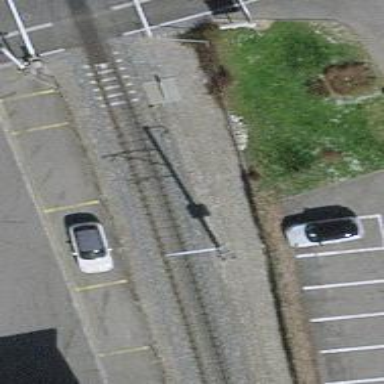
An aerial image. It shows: Narrow-gauge railway track with electrified contact line. The railway has one track.